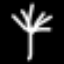
Label: palm tree